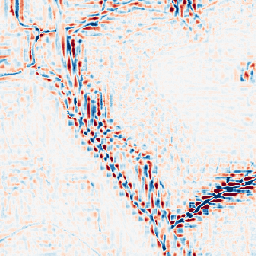
Category: wavelet
Decomposition family: wavelet_reverse_biorthogonal
Decomposition parameters: wavelet: rbio3.5
level: 3
Upsampling method: area
Upsampling parameters: scale: 4
Upsampling scale: 4